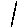
Label: star